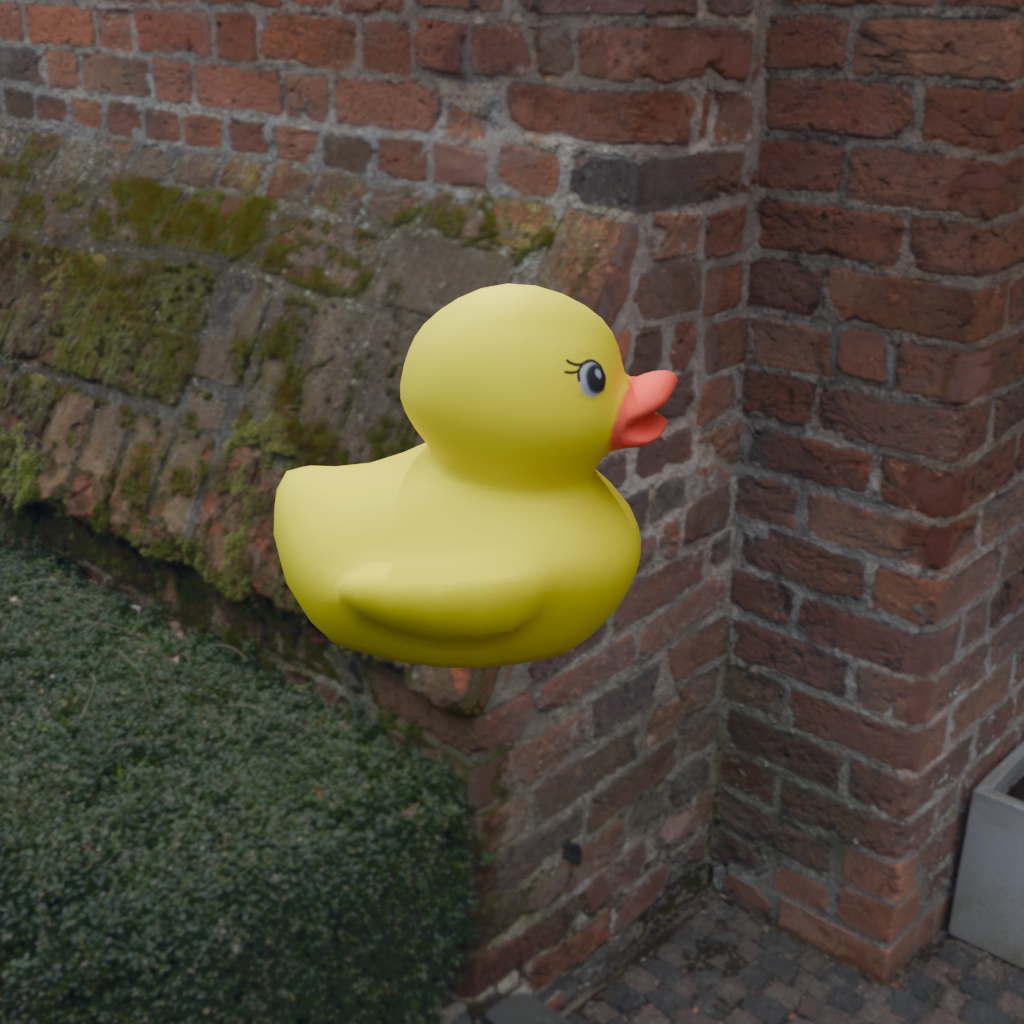
an image of a yellow rubber duck seen from <right> ourtyard with historic red brick buildings.